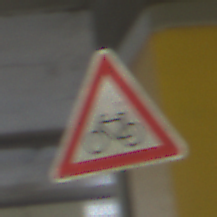
Verkehrszeichen: RadverkehrRechts
Umgebung: Indoor, Special
Tageszeit: NotSpecified
Wetter: NotSpecified
Licht: Artificial
Jahreszeit: NotSpecified
Kontrast: HighContrast